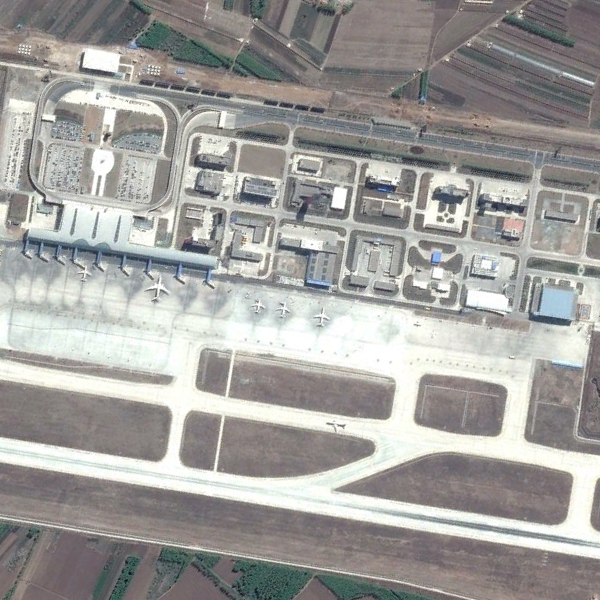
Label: Airport